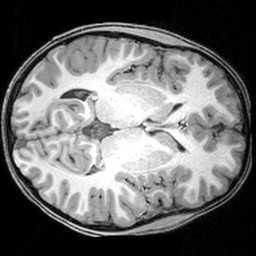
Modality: T1w
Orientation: axial
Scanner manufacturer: siemens
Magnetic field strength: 3 T
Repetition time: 1.9 s
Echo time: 0.00397 s